Question: I've been trying to remove the icon from a collapsible set by setting the attribute 'data-iconpos="none"' in the 'div' that acts as the 'collapsible-set', but no luck. It would remove it but still leave some kind of shadow.

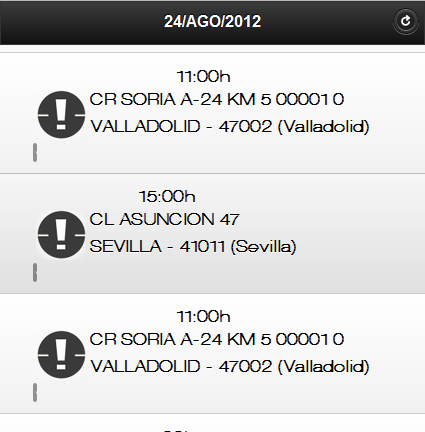
Answer: The only solution for this is using CSS, try adding a class to the collapsible such as: 'class='listItemNoIcon''
within your HTML file add this :
'''
<div class='listItemNoIcon' data-role='collapsible' data-collapsed='false'>
</div>
'''
and add this to your css file:
'''
.listItemNoIcon .ui-icon
{
display: none;
}
'''